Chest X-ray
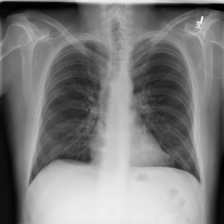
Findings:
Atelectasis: negative
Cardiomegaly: negative
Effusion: negative
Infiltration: negative
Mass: negative
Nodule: negative
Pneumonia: negative
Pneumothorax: negative
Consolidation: negative
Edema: negative
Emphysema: negative
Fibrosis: negative
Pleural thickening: negative
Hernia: negative